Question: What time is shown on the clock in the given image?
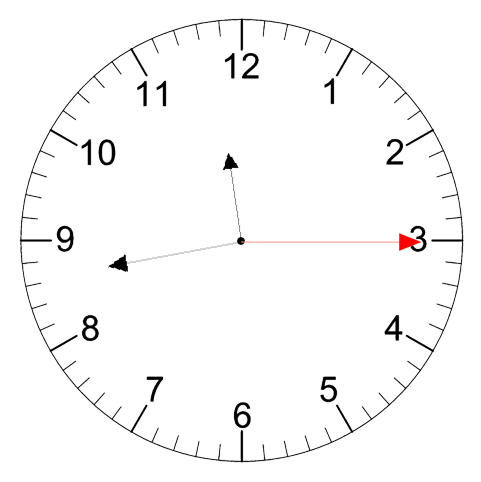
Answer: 11:43:15